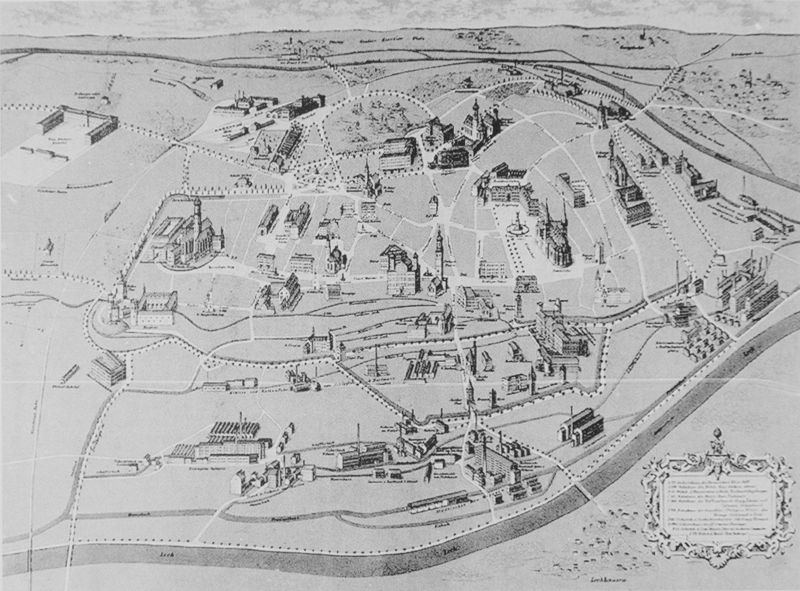
Titel: Monumentalplan der Stadt Augsburg mit Industrieanlagen
Künstler: Ludwig Leybold
Standort: Augsburg
Institution: Staats- und Stadtbibliothek
Schlagwörter: dunkel, himmel, weiß, bäume, fluss, landschaft, stadt, grau, hell, paris, schwarz, skizze, strasse, zeichnung, gebäude, haus, weg, ornament, alt, rahmen, bach, ebene, felder, flusslauf, häuser, hügel, brücke, gewässer, kirche, wege, brunnen, handel, schornstein, turm, statue, schrift, ansicht, ort, acker, dorf, dächer, mauer, schornsteine, allee, bauernhof, markt, platz, vogelperspektive, industrie, strom, tafel, inschrift, floral, aufsicht, foto, kirchen, oben, ortschaft, stadtansicht, straßen, village, buch, burg, kirchenturm, türme, münchen, dom, draufsicht, festung, radierung, stich, text, buchstaben, beschriftung, rathaus, schema, namen, wappen, karte, chwarz, mauern, residenz, schloß, isar, antik, mittelalter, gemeinde, fachwerk, siedlung, stadtmauer, marktplatz, plan, schiene, zentrum, landkarte, kupferstich, graus, marienplatz, legende, brücken, strass, ville, grundriss, maßstab, würzburg, dessin, bauernhöfe, cité, denkmäler, deskriptiv, elbe, häuseranordnung, ile, kettenplan, limes, planstadt, planung, plätze, raumverteilung, schriftfeld, schrifttafel, stadtbesichtigung, stadtplan, straßennetz, tour, übersicht, stadtkarte, umgebung, revier, kompass, stahlstich, handelswege, wegekarte, informationskarte, nichts schwarz, stadt mauer stadtmauer, kirchen#brunnen